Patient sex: M
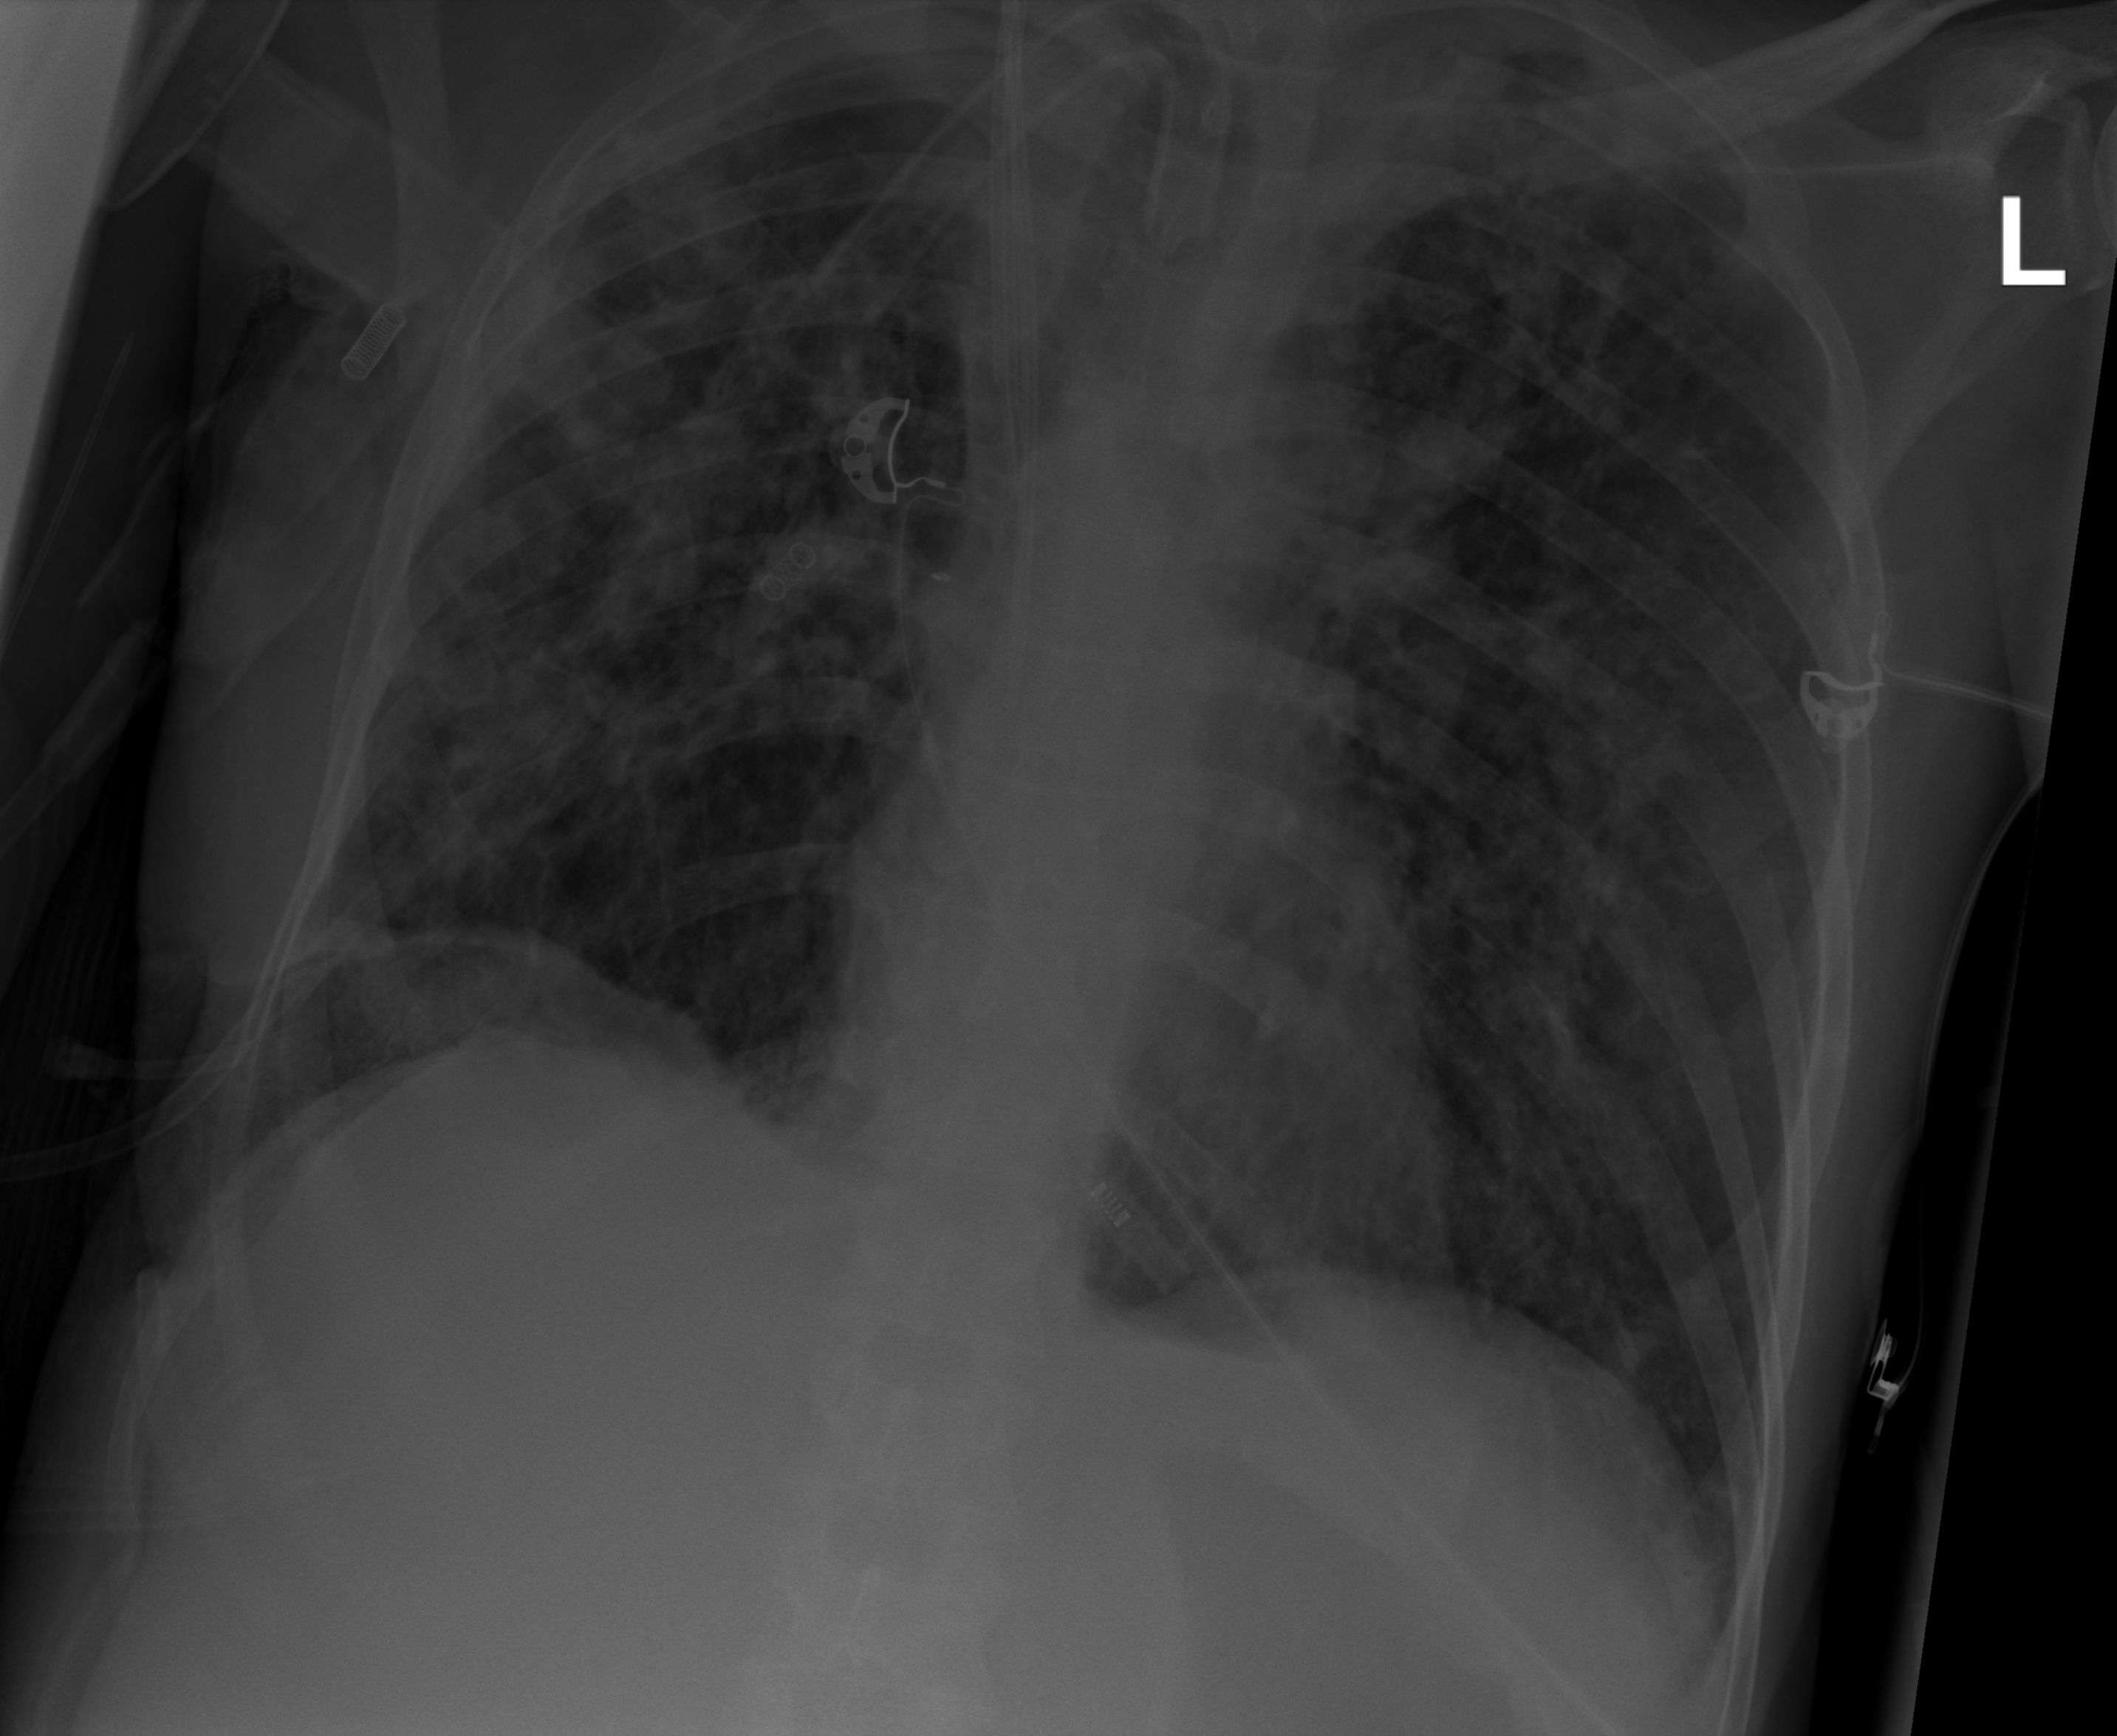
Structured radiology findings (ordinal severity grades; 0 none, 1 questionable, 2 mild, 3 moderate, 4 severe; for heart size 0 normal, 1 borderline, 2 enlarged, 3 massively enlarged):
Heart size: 0
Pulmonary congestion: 2
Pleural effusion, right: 2
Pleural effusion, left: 0
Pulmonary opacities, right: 3
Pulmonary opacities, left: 3
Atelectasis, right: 2
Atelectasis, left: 2